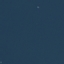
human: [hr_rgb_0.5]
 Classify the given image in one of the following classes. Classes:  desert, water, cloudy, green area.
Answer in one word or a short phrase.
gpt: water